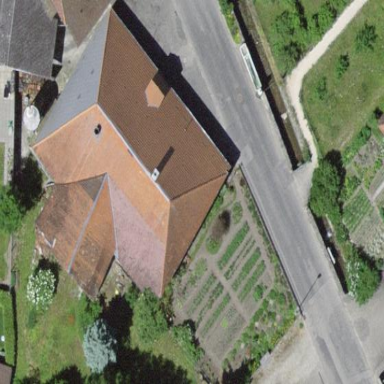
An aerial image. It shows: Farm building.